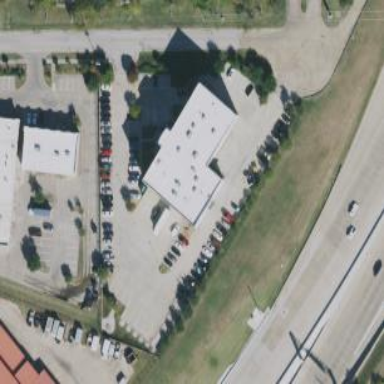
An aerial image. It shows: Office building.